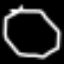
Label: octagon